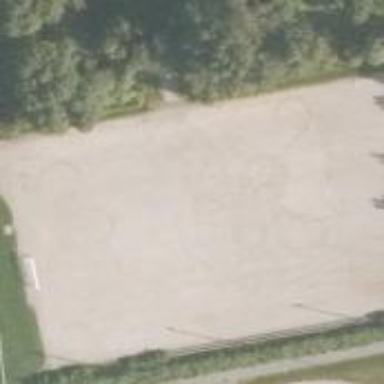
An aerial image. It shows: Soccer pitch for leisureland activities.